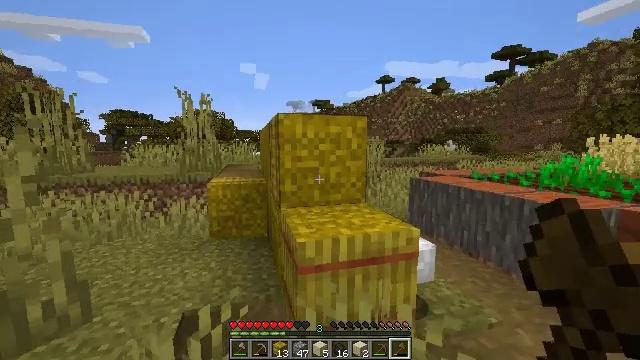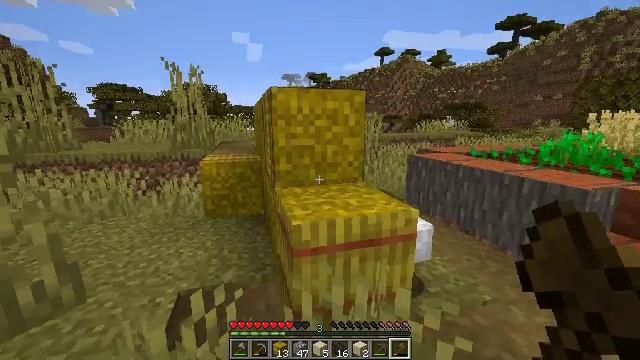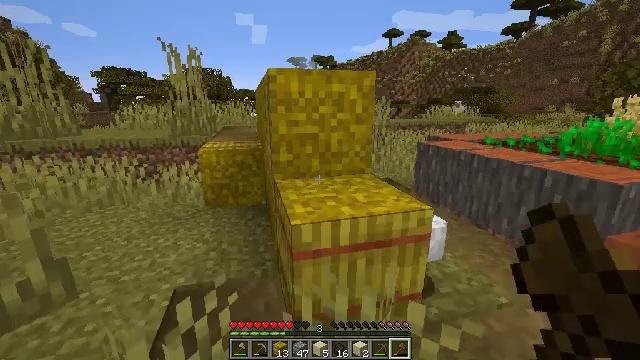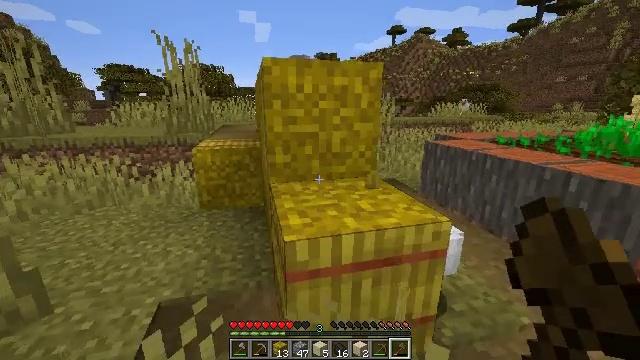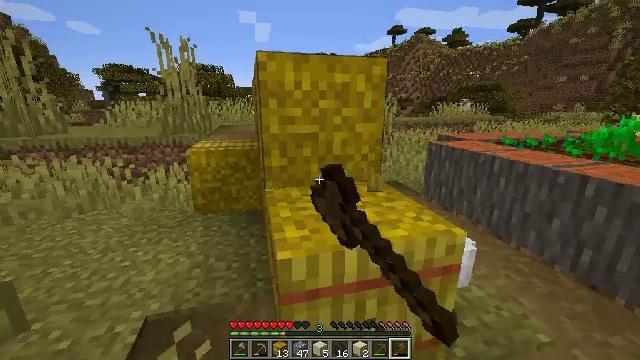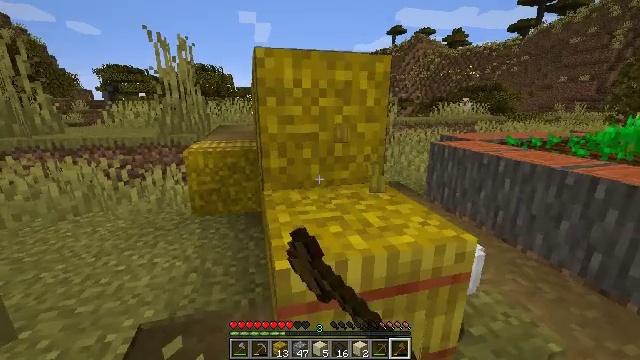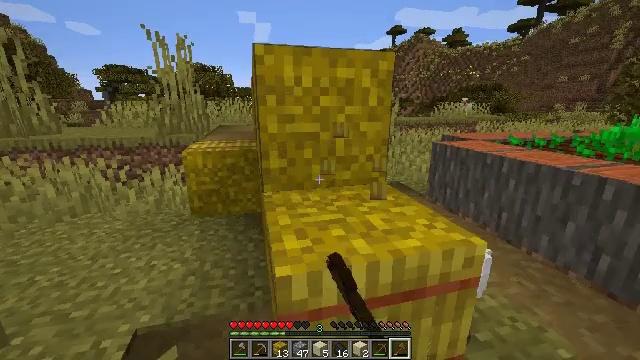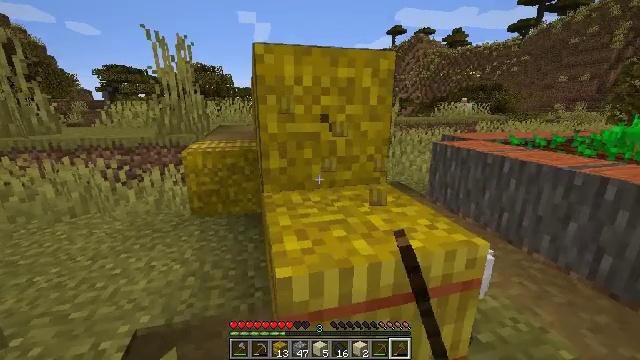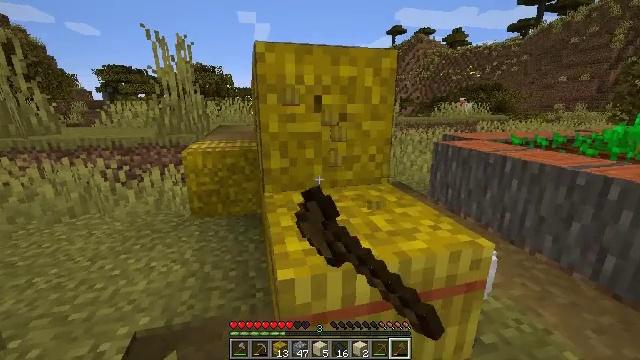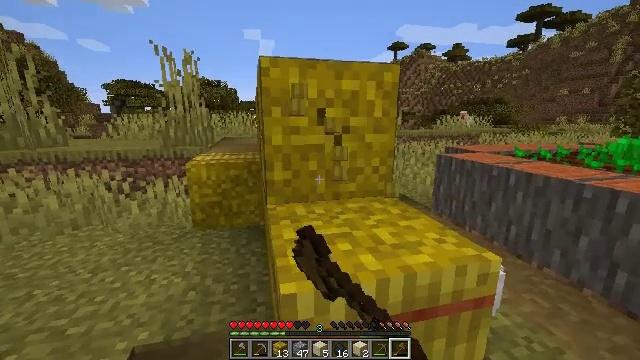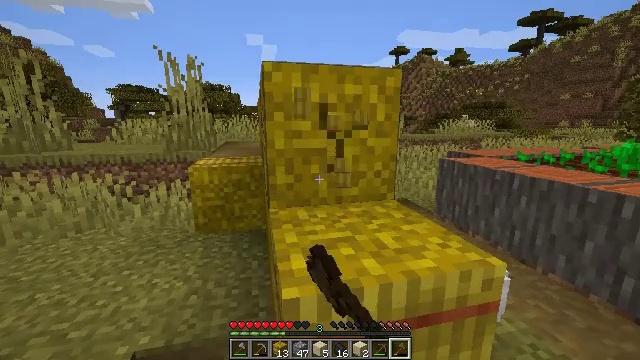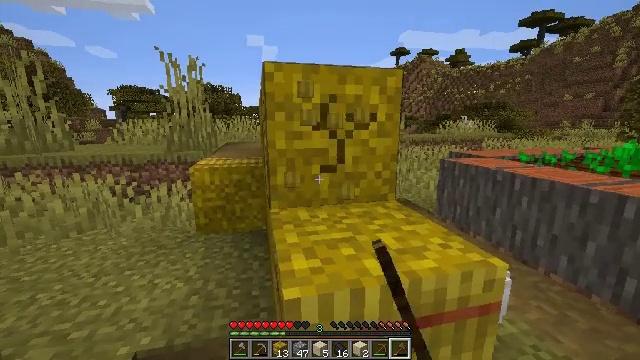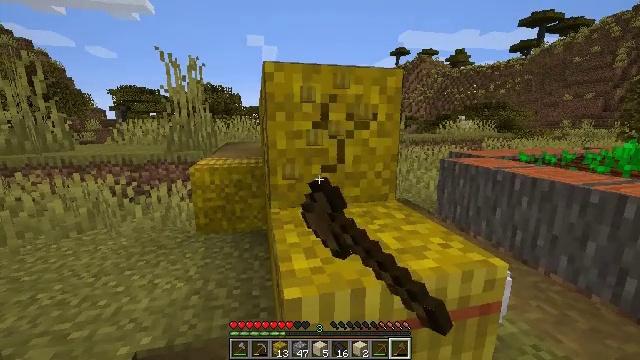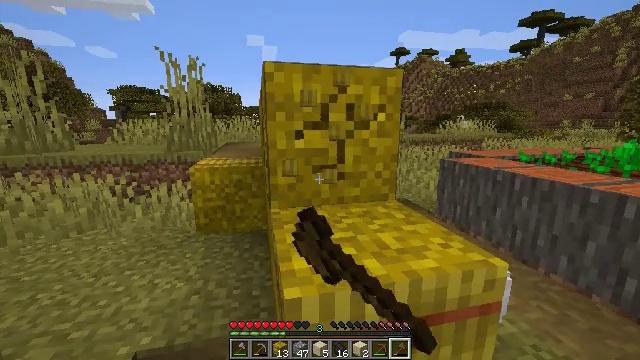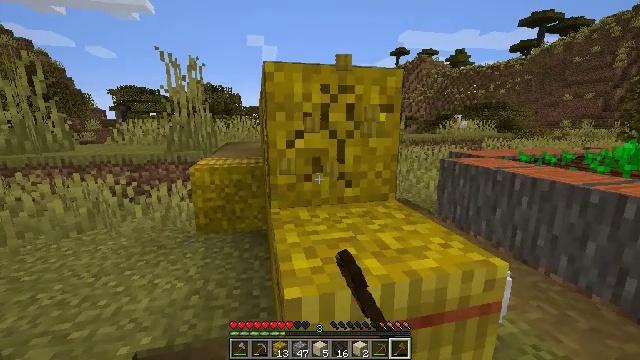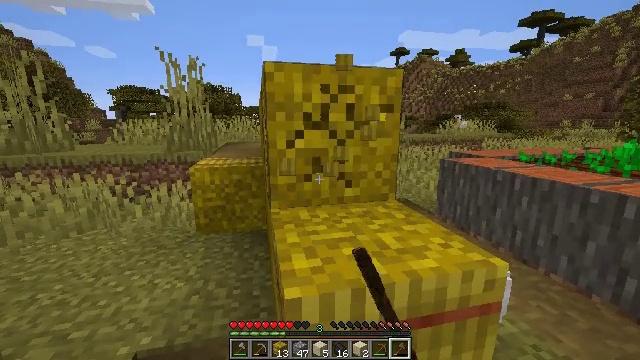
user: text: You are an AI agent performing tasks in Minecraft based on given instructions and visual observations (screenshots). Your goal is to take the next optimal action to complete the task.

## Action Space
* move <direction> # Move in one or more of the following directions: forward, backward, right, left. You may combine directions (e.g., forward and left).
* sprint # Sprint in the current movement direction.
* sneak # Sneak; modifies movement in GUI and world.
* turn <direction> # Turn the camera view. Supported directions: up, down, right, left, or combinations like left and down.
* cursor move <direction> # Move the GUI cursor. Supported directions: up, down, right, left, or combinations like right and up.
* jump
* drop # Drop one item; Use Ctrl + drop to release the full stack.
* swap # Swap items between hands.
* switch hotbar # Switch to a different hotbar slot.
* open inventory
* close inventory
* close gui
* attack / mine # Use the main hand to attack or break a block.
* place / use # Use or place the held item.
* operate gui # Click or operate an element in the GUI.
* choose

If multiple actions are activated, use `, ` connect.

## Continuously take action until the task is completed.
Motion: motion action
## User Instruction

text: Harvest hay blocks from the village.
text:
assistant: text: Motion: move forward, turn down
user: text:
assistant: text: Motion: move forward, turn left and down
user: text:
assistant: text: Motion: move forward, attack / mine
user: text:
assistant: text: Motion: attack / mine
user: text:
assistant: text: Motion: attack / mine
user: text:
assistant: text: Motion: attack / mine
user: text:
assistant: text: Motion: attack / mine
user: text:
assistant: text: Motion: attack / mine
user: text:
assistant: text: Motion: turn up, attack / mine
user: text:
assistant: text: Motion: attack / mine
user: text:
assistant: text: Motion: attack / mine
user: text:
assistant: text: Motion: attack / mine
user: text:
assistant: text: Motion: attack / mine
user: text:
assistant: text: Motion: attack / mine
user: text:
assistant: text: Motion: attack / mine
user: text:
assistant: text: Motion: attack / mine
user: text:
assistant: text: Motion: attack / mine
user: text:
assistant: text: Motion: attack / mine
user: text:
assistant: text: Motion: attack / mine
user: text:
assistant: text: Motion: attack / mine
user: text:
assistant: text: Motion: attack / mine
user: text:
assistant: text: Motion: attack / mine
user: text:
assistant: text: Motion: attack / mine
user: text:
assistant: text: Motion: attack / mine
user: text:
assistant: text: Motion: attack / mine
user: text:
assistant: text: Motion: move forward, attack / mine
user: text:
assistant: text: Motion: move forward, attack / mine
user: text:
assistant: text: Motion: move forward, attack / mine
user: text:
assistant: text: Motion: move forward, attack / mine, jump
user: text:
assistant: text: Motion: move forward, attack / mine, jump